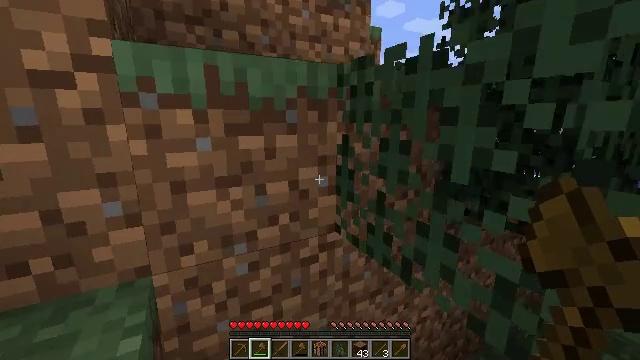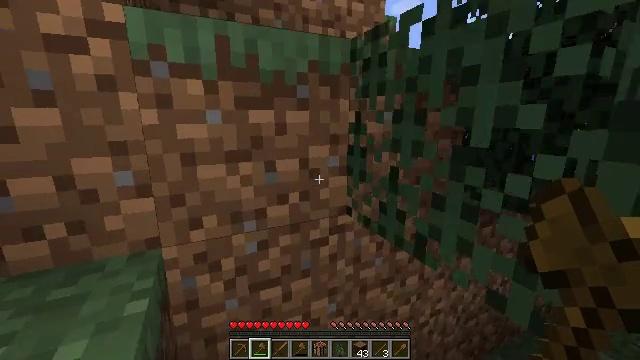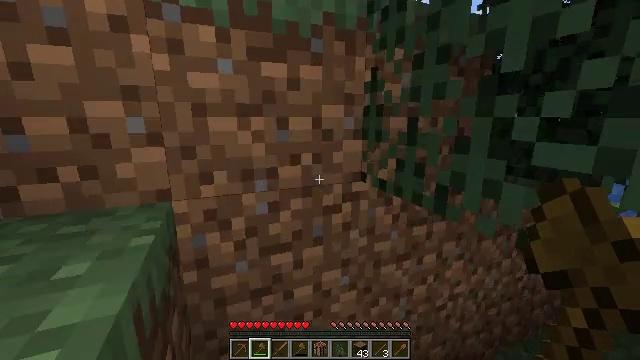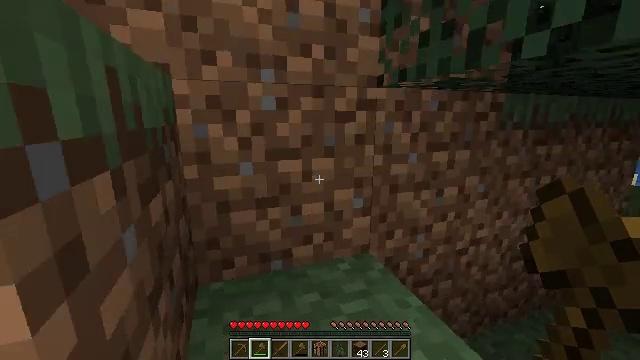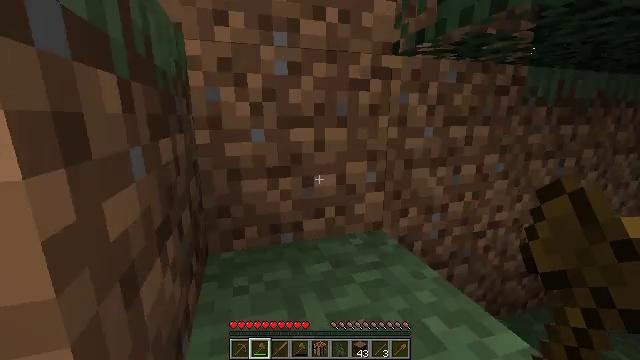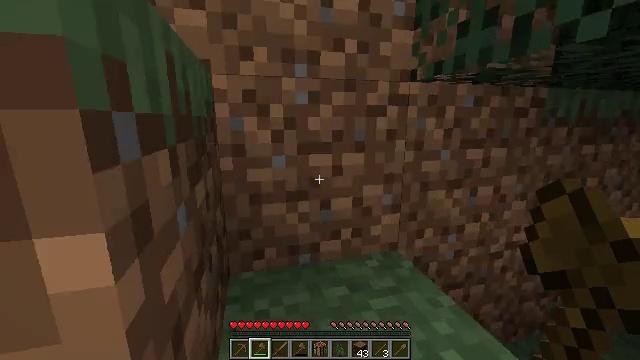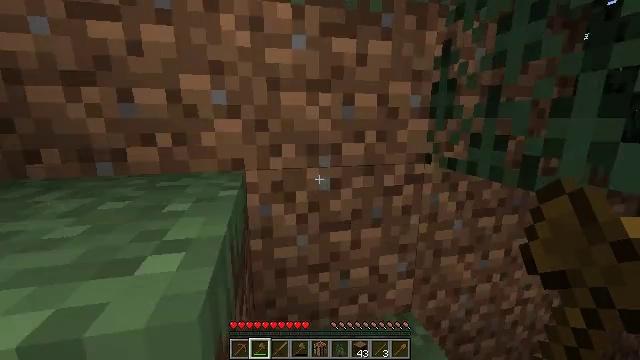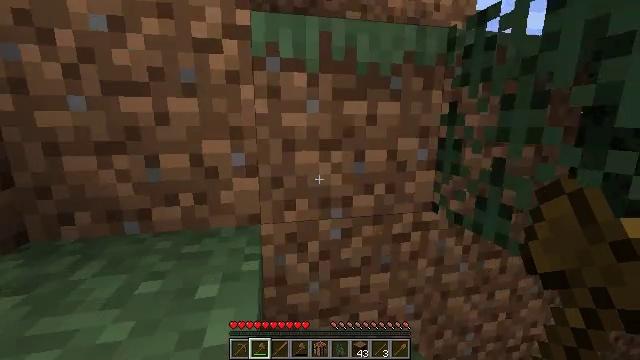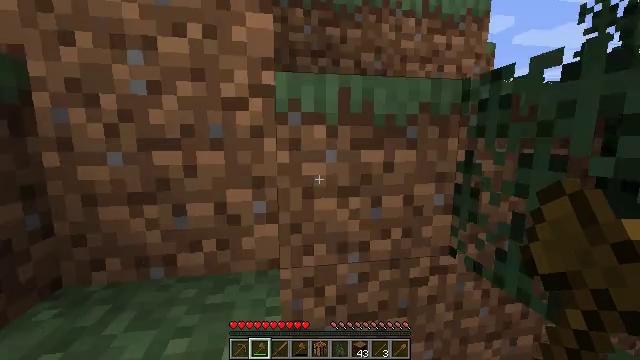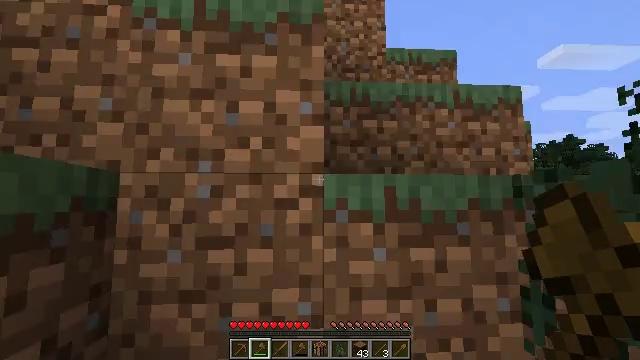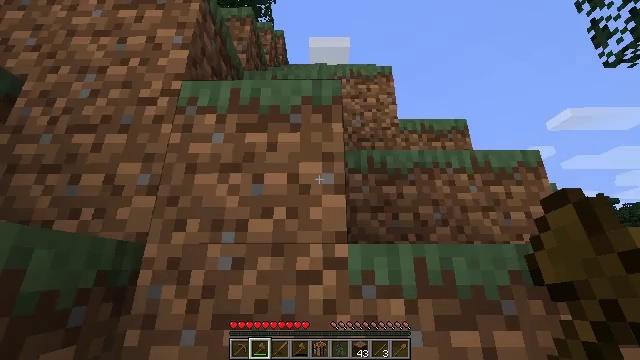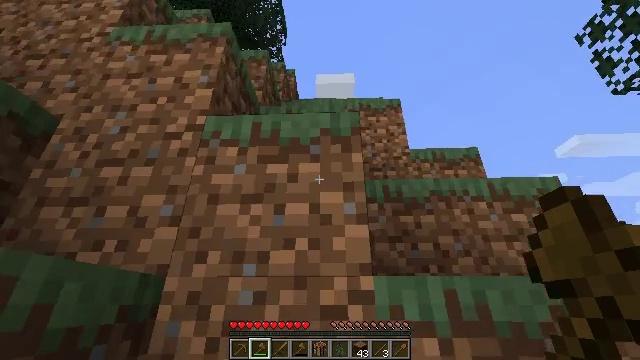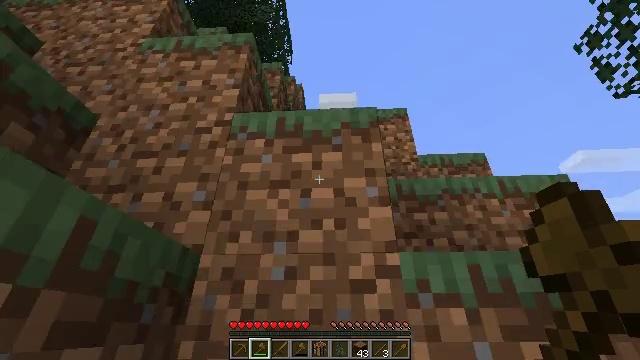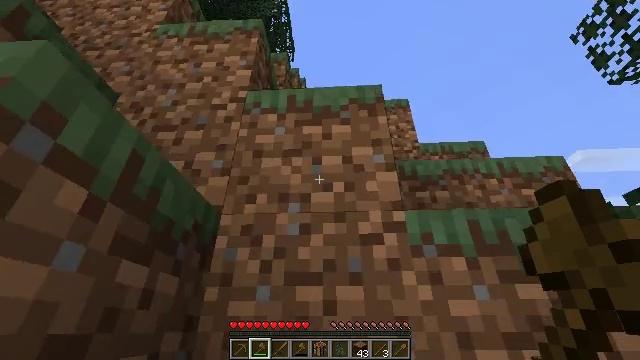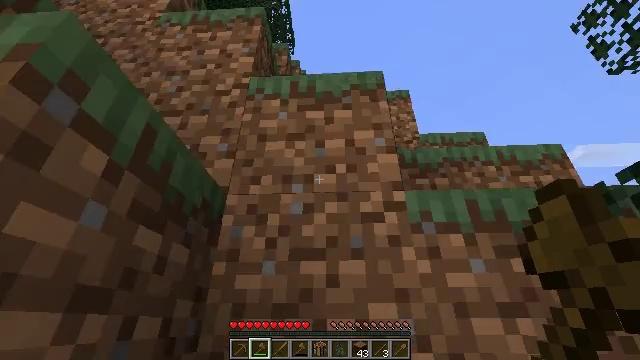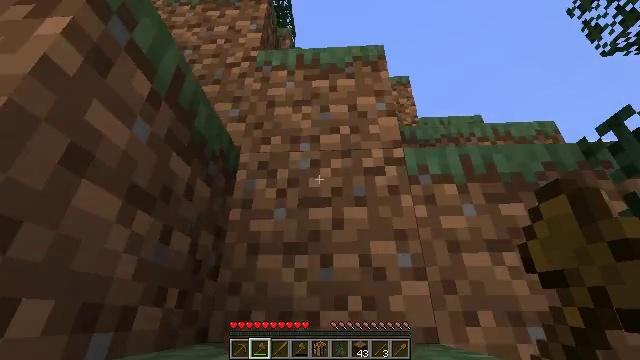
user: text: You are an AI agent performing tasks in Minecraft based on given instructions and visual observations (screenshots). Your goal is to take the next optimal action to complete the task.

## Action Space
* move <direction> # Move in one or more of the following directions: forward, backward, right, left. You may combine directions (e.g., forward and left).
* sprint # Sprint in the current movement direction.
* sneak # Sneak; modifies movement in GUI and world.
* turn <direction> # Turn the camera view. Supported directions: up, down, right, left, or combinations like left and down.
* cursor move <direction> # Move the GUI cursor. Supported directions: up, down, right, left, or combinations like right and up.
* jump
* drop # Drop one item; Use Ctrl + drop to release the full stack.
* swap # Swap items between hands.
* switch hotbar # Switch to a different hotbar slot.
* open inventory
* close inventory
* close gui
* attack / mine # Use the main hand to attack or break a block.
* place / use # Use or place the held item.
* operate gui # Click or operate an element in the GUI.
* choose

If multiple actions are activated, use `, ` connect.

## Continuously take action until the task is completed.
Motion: motion action
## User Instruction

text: Gather sand from the desert.
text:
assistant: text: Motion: move forward and move left, turn left
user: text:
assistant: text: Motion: move forward and move left, turn left
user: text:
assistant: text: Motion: move forward and move left, turn left
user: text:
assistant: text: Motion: move forward and move left, turn left
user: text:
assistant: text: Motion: move forward and move left, turn left, jump
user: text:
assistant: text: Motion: move forward and move left, turn left, jump
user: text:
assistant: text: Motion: move forward and move left, turn up, jump
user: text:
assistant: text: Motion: move forward and move left, turn left and up
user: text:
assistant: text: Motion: move forward and move left, turn left and up
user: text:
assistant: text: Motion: move forward and move left, turn left and up
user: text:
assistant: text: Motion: move forward, turn left and up
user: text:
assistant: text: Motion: move forward, turn up
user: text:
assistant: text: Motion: move forward
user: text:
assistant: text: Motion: move forward and move right, turn down
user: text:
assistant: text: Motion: move forward and move right
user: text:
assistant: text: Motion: move forward and move right
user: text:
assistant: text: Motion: move forward and move right, turn down
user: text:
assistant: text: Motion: move forward and move right
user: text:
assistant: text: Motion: move forward and move right
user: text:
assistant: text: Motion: move forward and move right, turn right and down
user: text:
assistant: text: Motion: move forward and move right, turn right and down
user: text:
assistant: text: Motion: move forward and move right, turn right and down
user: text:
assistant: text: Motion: move forward and move right, turn right and down
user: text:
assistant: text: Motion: move forward and move right, turn right and down
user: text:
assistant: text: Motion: move forward and move right, turn right and down
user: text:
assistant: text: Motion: move forward and move right, turn right and down
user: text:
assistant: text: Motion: move forward and move right
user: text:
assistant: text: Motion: move forward and move right, turn down
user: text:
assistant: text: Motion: move forward and move right, turn down
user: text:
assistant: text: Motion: move forward and move right